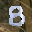
Label: 8